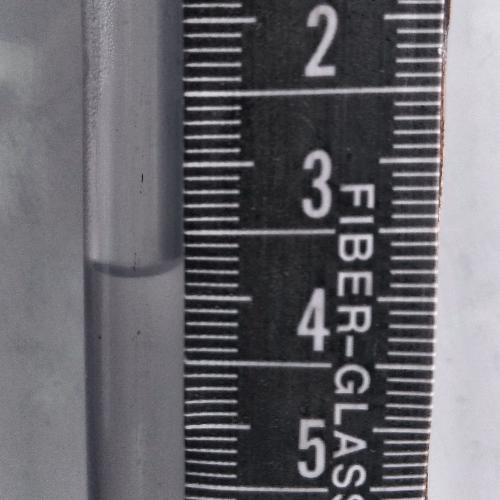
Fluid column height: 3.8 cm